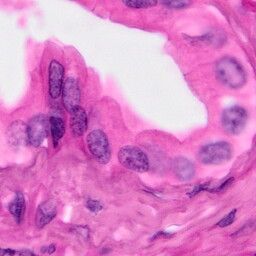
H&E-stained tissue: Pancreatic